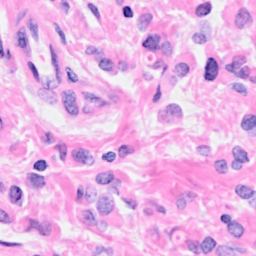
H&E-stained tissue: Breast